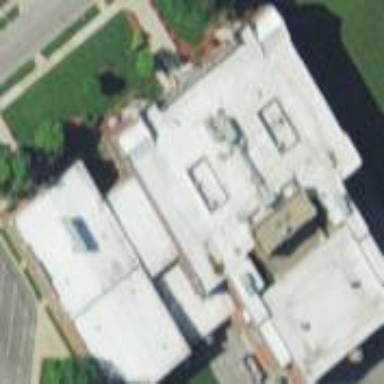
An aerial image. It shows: Flat-roofed school building.